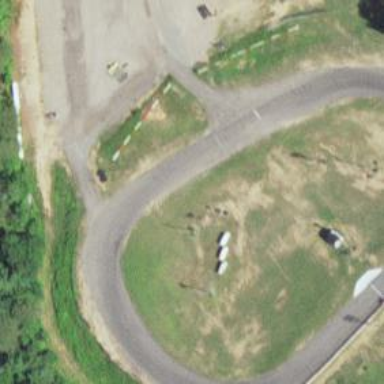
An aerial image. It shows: Raceway road.